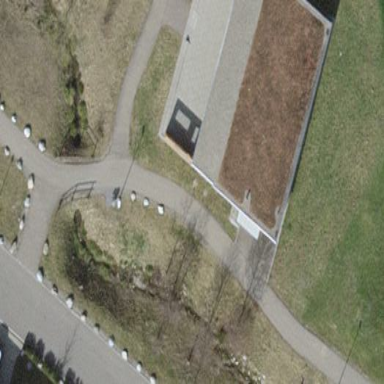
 specifically functioning as events venue."